Question: I made the following program for learning the behavior of 'SIG_SETMASK'.
The following program is supposed to block 'SIGINT' the interrupt signal until the 'func()' function calls
'''
sigprocmask(SIG_SETMASK,&fOnemask,NULL);
'''
where as fOnemask is empty cuz no signals were store in sigset before it. But as I call
'''
sigprocmask(SIG_SETMASK,&fTwoCmask,NULL);
'''
inside 'func2()' function before returning,where fTwomask contains previous signal list made by 'func()' function, the program starts receiving signals and the program is interrupted when SIGINT is passed.
Why is this happening?
'''
void func();
void func2();
int main()
{
int childpid,child;
childpid=fork();
if(childpid==0)
{
func();
}
while(wait(NULL)>0);
return 0;
}
void func()
{
sigset_t sigmask,fOnemask;
sigemptyset(&sigmask);
sigaddset(&sigmask,SIGINT);
sigprocmask(SIG_SETMASK,&sigmask,&fOnemask);
func2();
int i;
for(i=0;i<10;i++)
{
sleep(1);
printf("%d
",i);
}
sigprocmask(SIG_SETMASK,&omask,NULL);
printf("returning from func
");
}
void func2()
{
sigset_t sigmask,fTwomask;
sigemptyset(&sigmask);
sigfillset(&sigmask);
sigprocmask(SIG_SETMASK,&sigmask,&fTwomask);
int i;
for(i=0;i<10;i++)
{
sleep(1);
printf("%d
",i);
}
sigprocmask(SIG_SETMASK,&fTwomask,NULL);
printf("func2 ending
");
}
'''

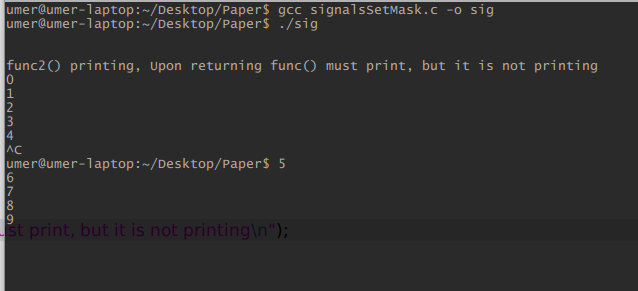
Answer: The parent process is interrupted by SIGINT because you never set any signal handling for SIGINT in the parent process, so it is set to SIG_DFL (probably, unless you've turned of interrupt handling in the shell, which is pretty unlikely), so the process terminates.
You're right; shells don't die when an interrupt is sent. That's because shells take great care to ensure that they aren't killed by an interrupt.
---
One of the comments to the main question is:
> If I add a signal in 'sigset_t' object in 'main' function and then call 'foo()' from 'main'. I then add a signal in another 'sigset_t' object local to 'foo()' like 'sigprocmask(SIG_SETMASK, &foomask, &oldmask)'. When I call 'sigprocmask(SIG_SETMASK, &oldset, NULL)', what will 'sigprocmask(SIG_SETMASK, &oldset, NULL)' do?
Your comment (question) is confusing at best; comments are not the best way of editing the question.
As I understand it, you are asking about:
'''
static void foo(void);
int main(void)
{
sigset_t mainmask;
sigemptyset(&mainmask);
sigaddset(&mainmask, SIGINT);
// No call to sigprocmask() here...
foo();
return(0);
}
static void foo(void)
{
sigset_t foomask;
sigset_t oldmask;
sigset_t oldset; // Uninitialized
sigemptyset(&foomask);
sigaddset(&foomask, SIGQUIT); // Different signal
if (sigprocmask(SIG_SETMASK, &foomask, &oldmask) != 0)
...process error...
if (sigprocmask(SIG_SETMASK, &oldset, NULL) != 0)
...process error...
...other code, presumably...
}
'''
This is what was written in the comment, as near as I can guess. And because 'oldset' was uninitialized, you suffer from GIGO (garbage in, garbage out); no-one can say what happens because the behaviour is undefined.
If you meant 'oldmask' instead of 'oldset' in the question, then 'foo()' might look like:
'''
static void foo(void)
{
sigset_t foomask;
sigset_t oldmask;
sigemptyset(&foomask);
sigaddset(&foomask, SIGQUIT); // Different signal
if (sigprocmask(SIG_SETMASK, &foomask, &oldmask) != 0)
...process error...
if (sigprocmask(SIG_SETMASK, &oldmask, NULL) != 0)
...process error...
...other code, presumably...
}
'''
Then the second 'sigprocmask()' undoes the changes made by the first call to 'sigprocmask()'. Remember, the SIG_SETMASK option means 'set the process signal mask to exactly the mask in the second argument' (unless the second argument is null, in which case, the third argument should not be null and it doesn't matter what's in the first argument since it becomes a call to find out the current mask without changing anything).